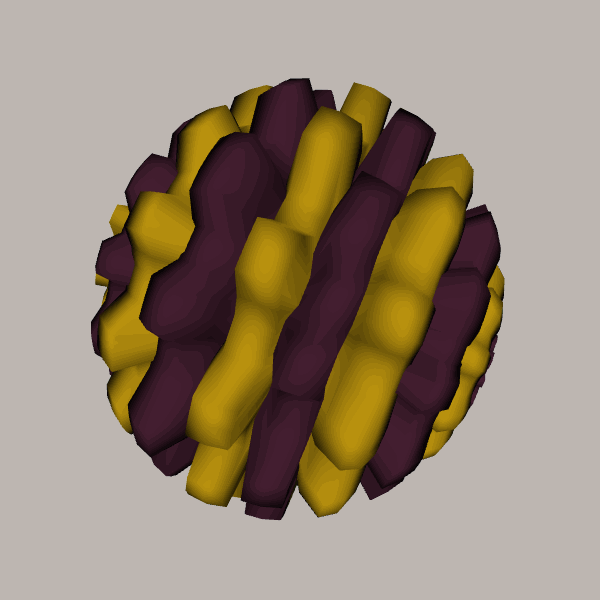
Background: light